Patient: sex F, age 35
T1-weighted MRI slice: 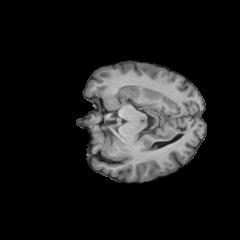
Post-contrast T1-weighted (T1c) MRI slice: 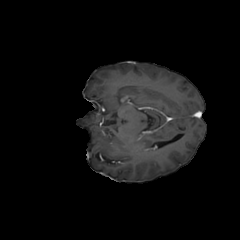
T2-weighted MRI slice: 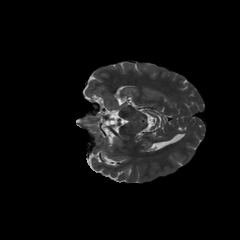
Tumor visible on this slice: no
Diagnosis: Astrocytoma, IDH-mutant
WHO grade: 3